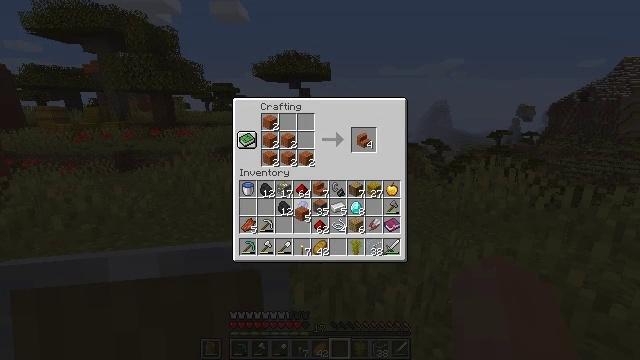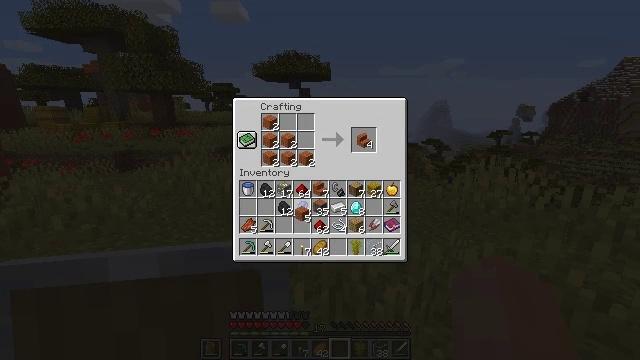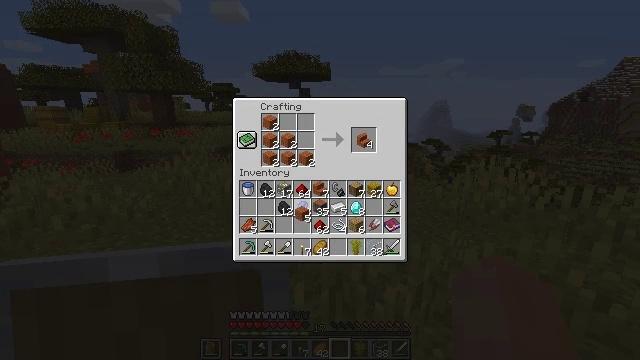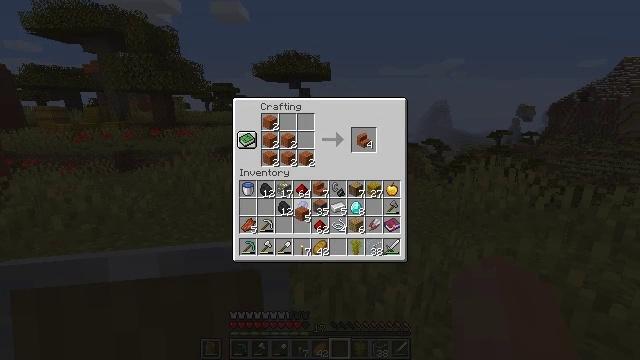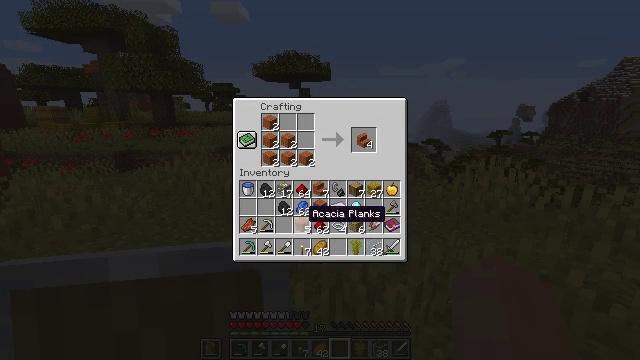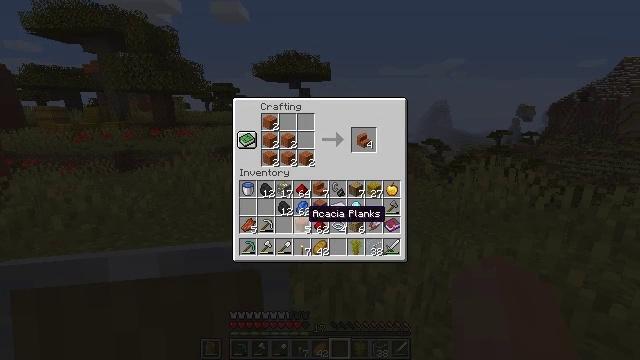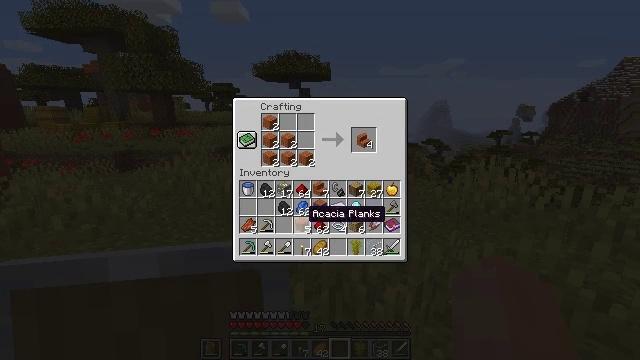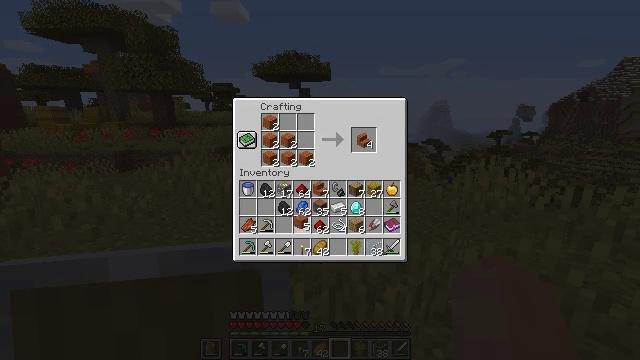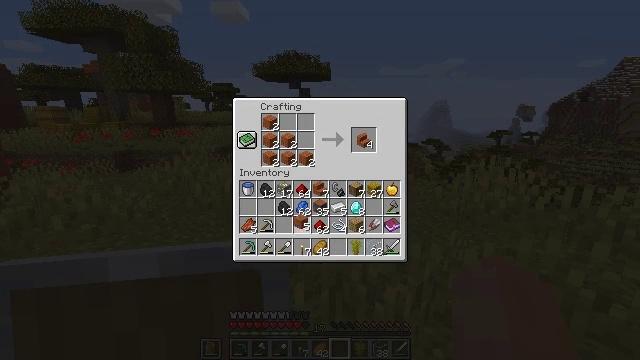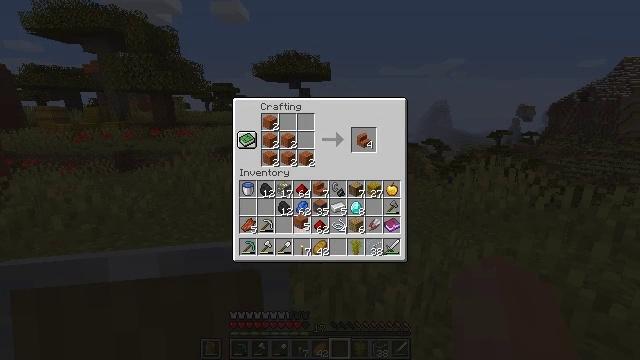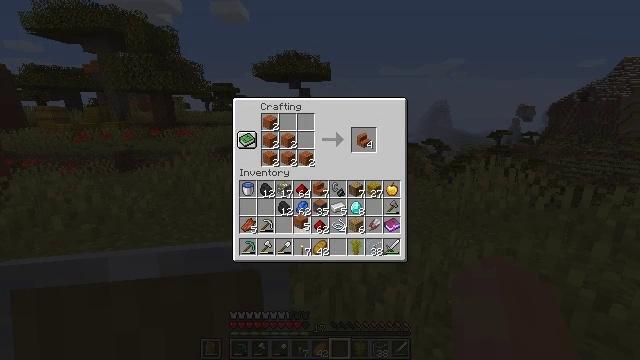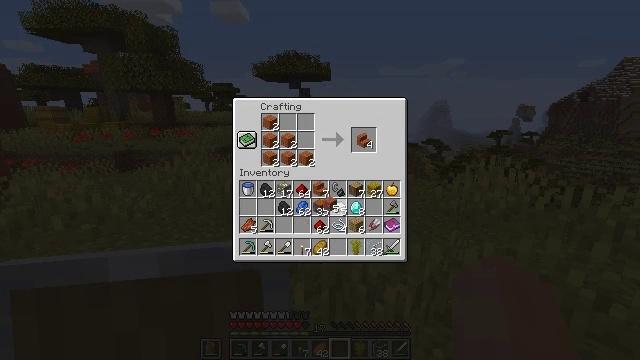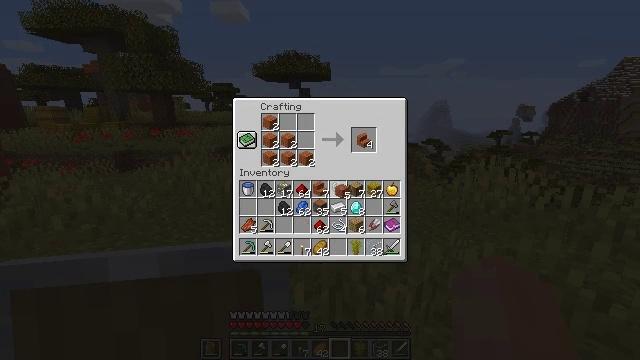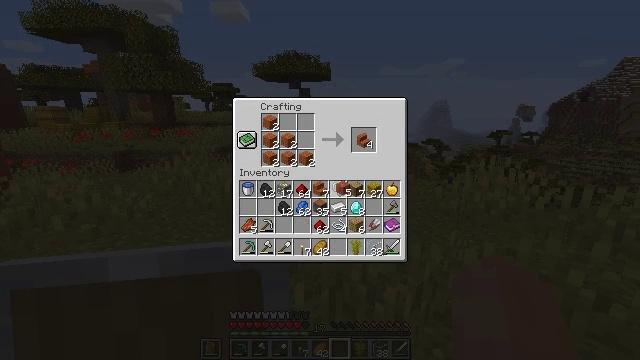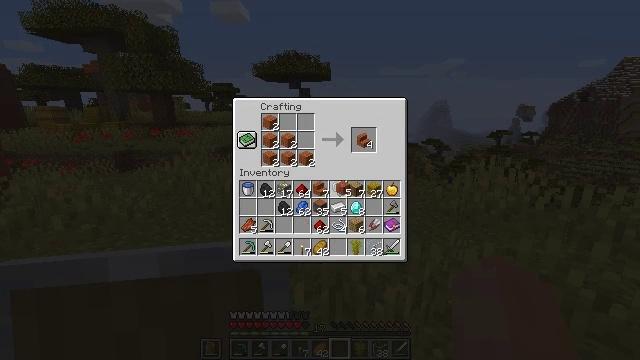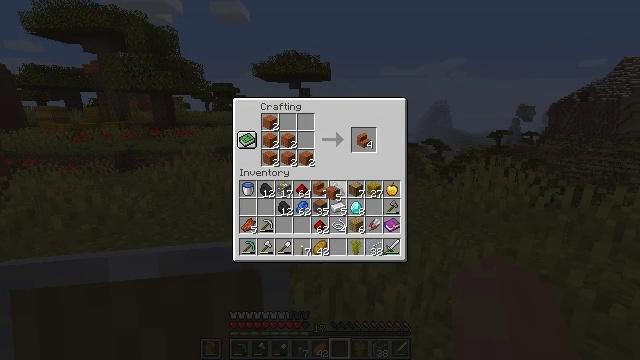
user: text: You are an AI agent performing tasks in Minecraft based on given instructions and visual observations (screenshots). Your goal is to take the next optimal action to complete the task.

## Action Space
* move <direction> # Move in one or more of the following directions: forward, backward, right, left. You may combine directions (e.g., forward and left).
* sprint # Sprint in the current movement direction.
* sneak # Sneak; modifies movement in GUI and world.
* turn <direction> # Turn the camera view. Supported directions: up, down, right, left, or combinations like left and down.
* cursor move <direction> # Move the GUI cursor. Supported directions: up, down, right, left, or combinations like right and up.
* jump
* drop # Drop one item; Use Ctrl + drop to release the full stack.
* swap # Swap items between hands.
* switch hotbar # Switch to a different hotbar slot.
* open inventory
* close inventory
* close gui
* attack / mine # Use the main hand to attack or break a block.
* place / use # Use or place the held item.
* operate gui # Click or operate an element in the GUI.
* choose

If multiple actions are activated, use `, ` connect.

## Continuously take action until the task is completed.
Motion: motion action
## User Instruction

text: Open the crafting table to make acacia stairs.
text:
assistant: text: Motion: operate gui
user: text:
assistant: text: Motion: operate gui
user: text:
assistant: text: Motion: operate gui
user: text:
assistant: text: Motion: cursor move down
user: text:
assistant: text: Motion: no_op
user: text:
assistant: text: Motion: no_op
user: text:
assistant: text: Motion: operate gui
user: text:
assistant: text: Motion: operate gui
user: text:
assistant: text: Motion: operate gui
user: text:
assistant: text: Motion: no_op
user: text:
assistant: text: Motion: cursor move right and up
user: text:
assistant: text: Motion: cursor move right and up
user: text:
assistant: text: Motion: no_op
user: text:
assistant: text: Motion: no_op
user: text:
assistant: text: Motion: cursor move left
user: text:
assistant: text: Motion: no_op
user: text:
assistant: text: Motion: cursor move left and down
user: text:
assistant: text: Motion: cursor move left and down
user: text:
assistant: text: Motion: no_op
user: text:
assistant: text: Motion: no_op
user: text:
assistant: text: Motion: operate gui
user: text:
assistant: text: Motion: operate gui
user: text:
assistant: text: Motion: operate gui
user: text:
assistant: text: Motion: no_op
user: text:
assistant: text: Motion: cursor move right
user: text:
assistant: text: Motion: no_op
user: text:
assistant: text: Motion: no_op
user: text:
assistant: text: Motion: no_op
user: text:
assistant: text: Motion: cursor move right and up
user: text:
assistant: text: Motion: sneak, cursor move right and up